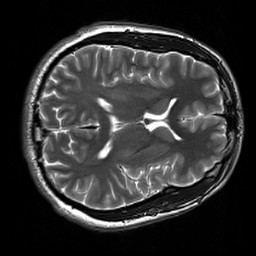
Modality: T2w
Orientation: axial
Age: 24
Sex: male
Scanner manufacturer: siemens
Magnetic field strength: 3 T
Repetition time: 7 s
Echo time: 0.09 s